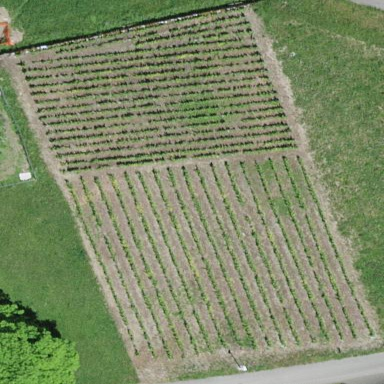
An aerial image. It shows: Vineyard.